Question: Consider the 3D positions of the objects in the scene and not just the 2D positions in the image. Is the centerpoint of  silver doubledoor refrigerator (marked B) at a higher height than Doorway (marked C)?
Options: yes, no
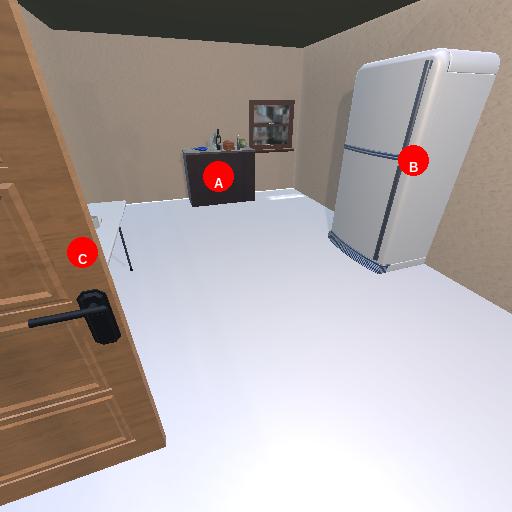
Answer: yes